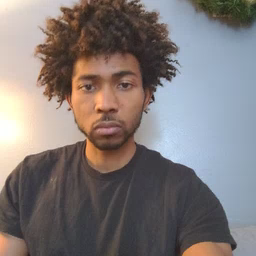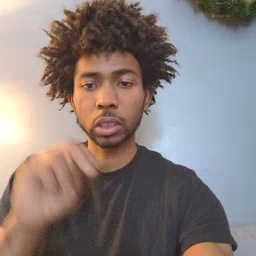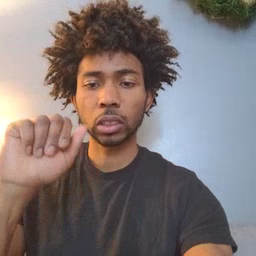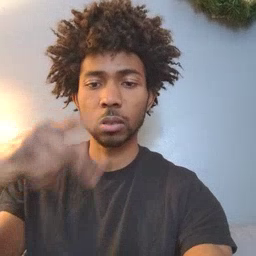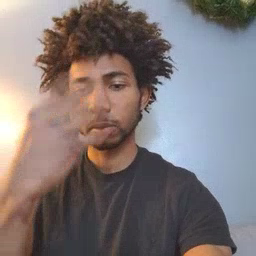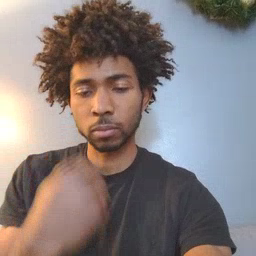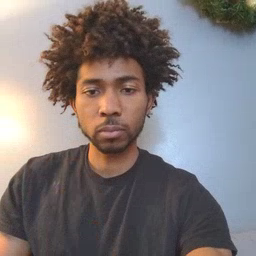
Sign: nap